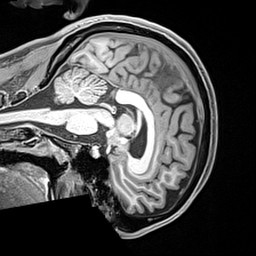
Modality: T1w
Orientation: sagittal
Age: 27
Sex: male
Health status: healthy
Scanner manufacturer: siemens
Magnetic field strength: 3 T
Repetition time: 2.4 s
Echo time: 0.00217 s